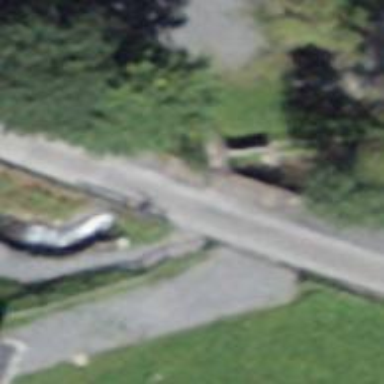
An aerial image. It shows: Bus stop along the road.